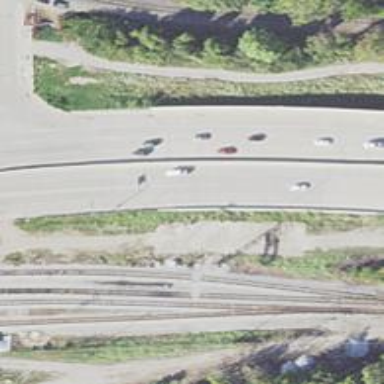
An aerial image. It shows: Trunk link highway bridge.